Question: We have a .Net application that successfully "load" .dll libraries from a specific folder in Windows Operative System. The .Net framework we have been using so far is 4.6. that the application loads were compiled in x86. The following code is an excerpt of how we are loading the libraries and getting their types:
'''
1. try{
2. AssemblyFileDescriptor assemblyFile = new AssemblyFileDescriptor(assemblyPath);
3. var assm = Assembly.LoadFrom(assemblyPath);
4. var types = assm.GetExportedTypes();
5. ...
6. }catch (Exception e) {
7. ...}
'''
The libraries in a specific folder, let's say
> C:\Program Files (x86)\FOLDER
, are loading to the variable without any exception. The problem occurs when we migrated our .Net "stand alone" application to a website application with a file. In the website application, the load function fails when getting the types. Then the 4th line throws the exception. We have been using the ISS Express.
We have already tried:
1. Using a different Load function such as "UnsafeLoadFrom".
2. Re-compiling all the .dll libraries in x86 and x64.
3. Setting up different configurations for the Web.Config file such as including <trust level="Full" /> or <loadFromRemoteSources enabled="true" />.
4. Debugging the loading function of each library. Some of them can load successfully, but there are others that throw a Loading Exception.
5. Setting in the ISS Express "True" the variable "Enable 32-bit applications".
The specific error states "System.Reflection.ReflectionTypeLoadException":

Any idea of how tackling this issue? Let me know if you need further information.
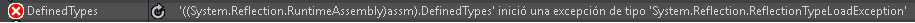
Answer: According to the answers of <URL>. Finally, we re-loaded the updated DLLs in ISS express with .NET CLR4. The DLLs were loaded without any exception.